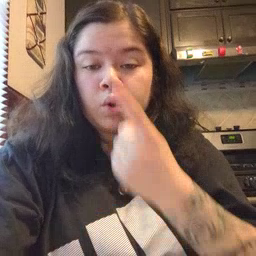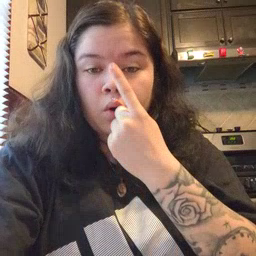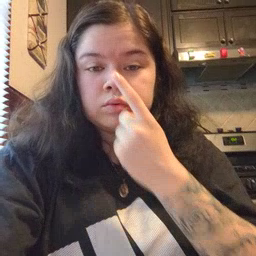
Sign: nose